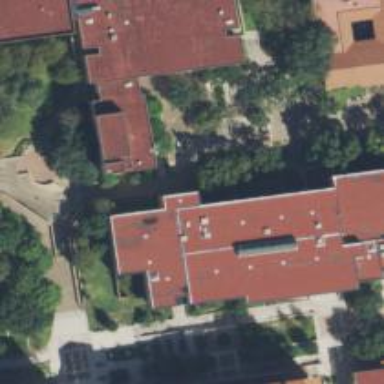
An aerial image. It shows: View of university building.